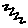
Label: zigzag